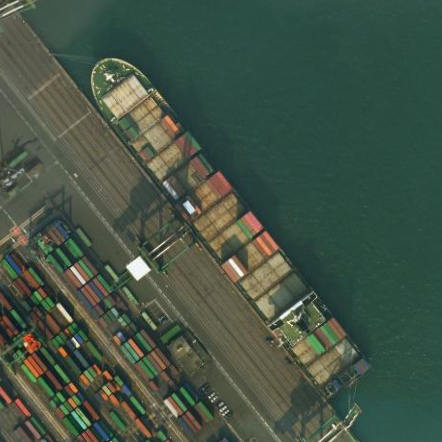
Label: Container_ship